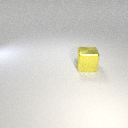
large yellow metal cube